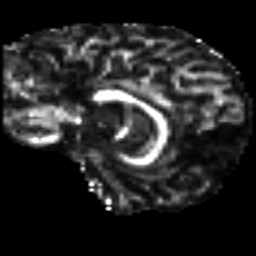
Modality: FA
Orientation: sagittal
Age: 48
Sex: male
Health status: ill
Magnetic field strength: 3 T
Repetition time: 8.4 s
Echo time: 0.0926 s